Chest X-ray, PA view. Patient: 59 years old, sex M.
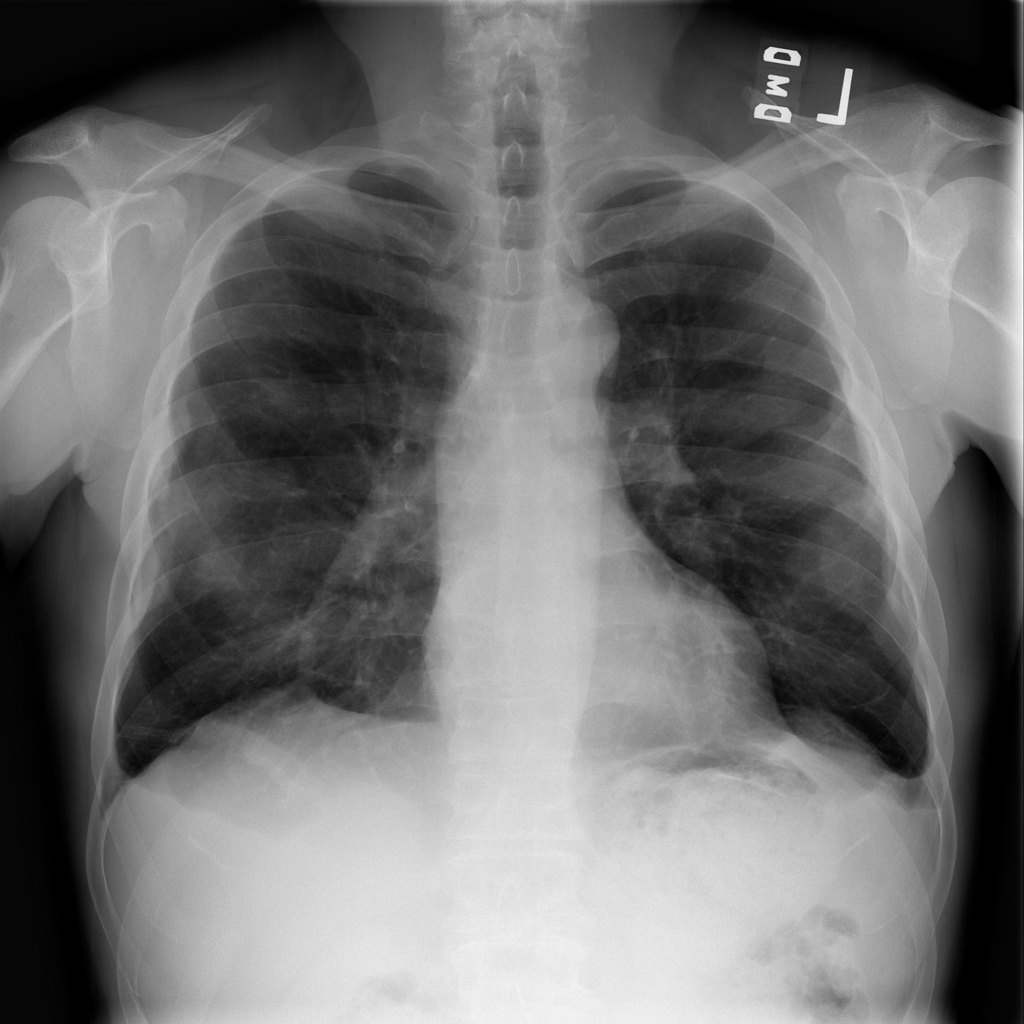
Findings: Mass